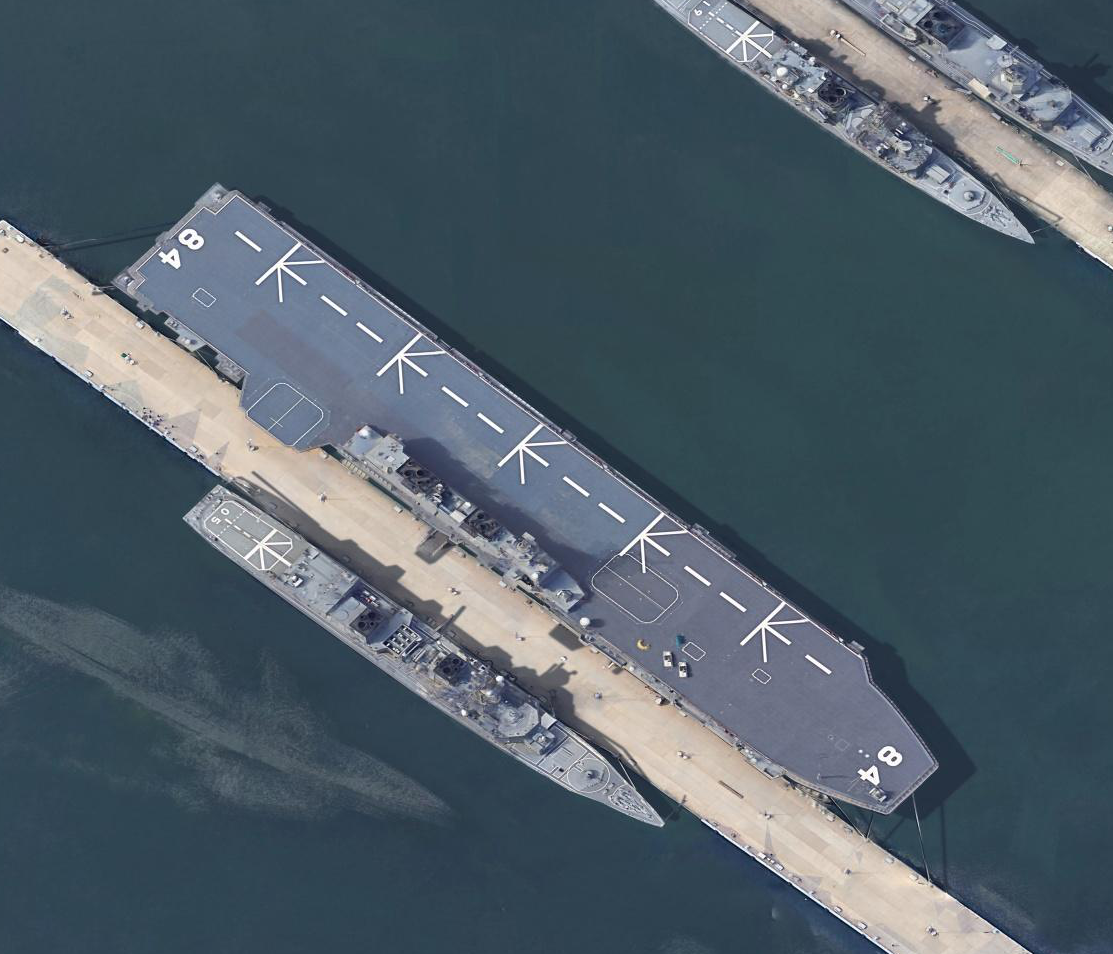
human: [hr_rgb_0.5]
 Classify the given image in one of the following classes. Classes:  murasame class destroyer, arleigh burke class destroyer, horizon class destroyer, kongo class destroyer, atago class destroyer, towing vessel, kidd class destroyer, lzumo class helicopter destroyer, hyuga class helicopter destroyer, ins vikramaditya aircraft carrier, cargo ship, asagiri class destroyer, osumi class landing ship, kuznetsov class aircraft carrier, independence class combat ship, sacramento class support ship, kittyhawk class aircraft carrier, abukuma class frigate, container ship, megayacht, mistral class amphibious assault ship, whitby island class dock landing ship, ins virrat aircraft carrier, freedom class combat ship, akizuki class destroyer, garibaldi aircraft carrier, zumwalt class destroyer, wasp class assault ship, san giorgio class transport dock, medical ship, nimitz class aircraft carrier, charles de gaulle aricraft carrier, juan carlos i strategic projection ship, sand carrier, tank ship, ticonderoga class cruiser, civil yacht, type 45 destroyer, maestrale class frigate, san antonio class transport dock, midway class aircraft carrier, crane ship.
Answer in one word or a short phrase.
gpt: Lzumo class helicopter destroyer